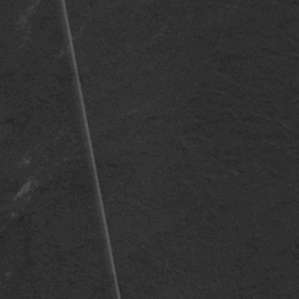
Label: frost